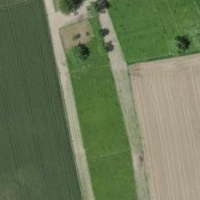
EUNIS habitat code: 25
Species observed at this site:
Cornus sanguinea